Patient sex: M
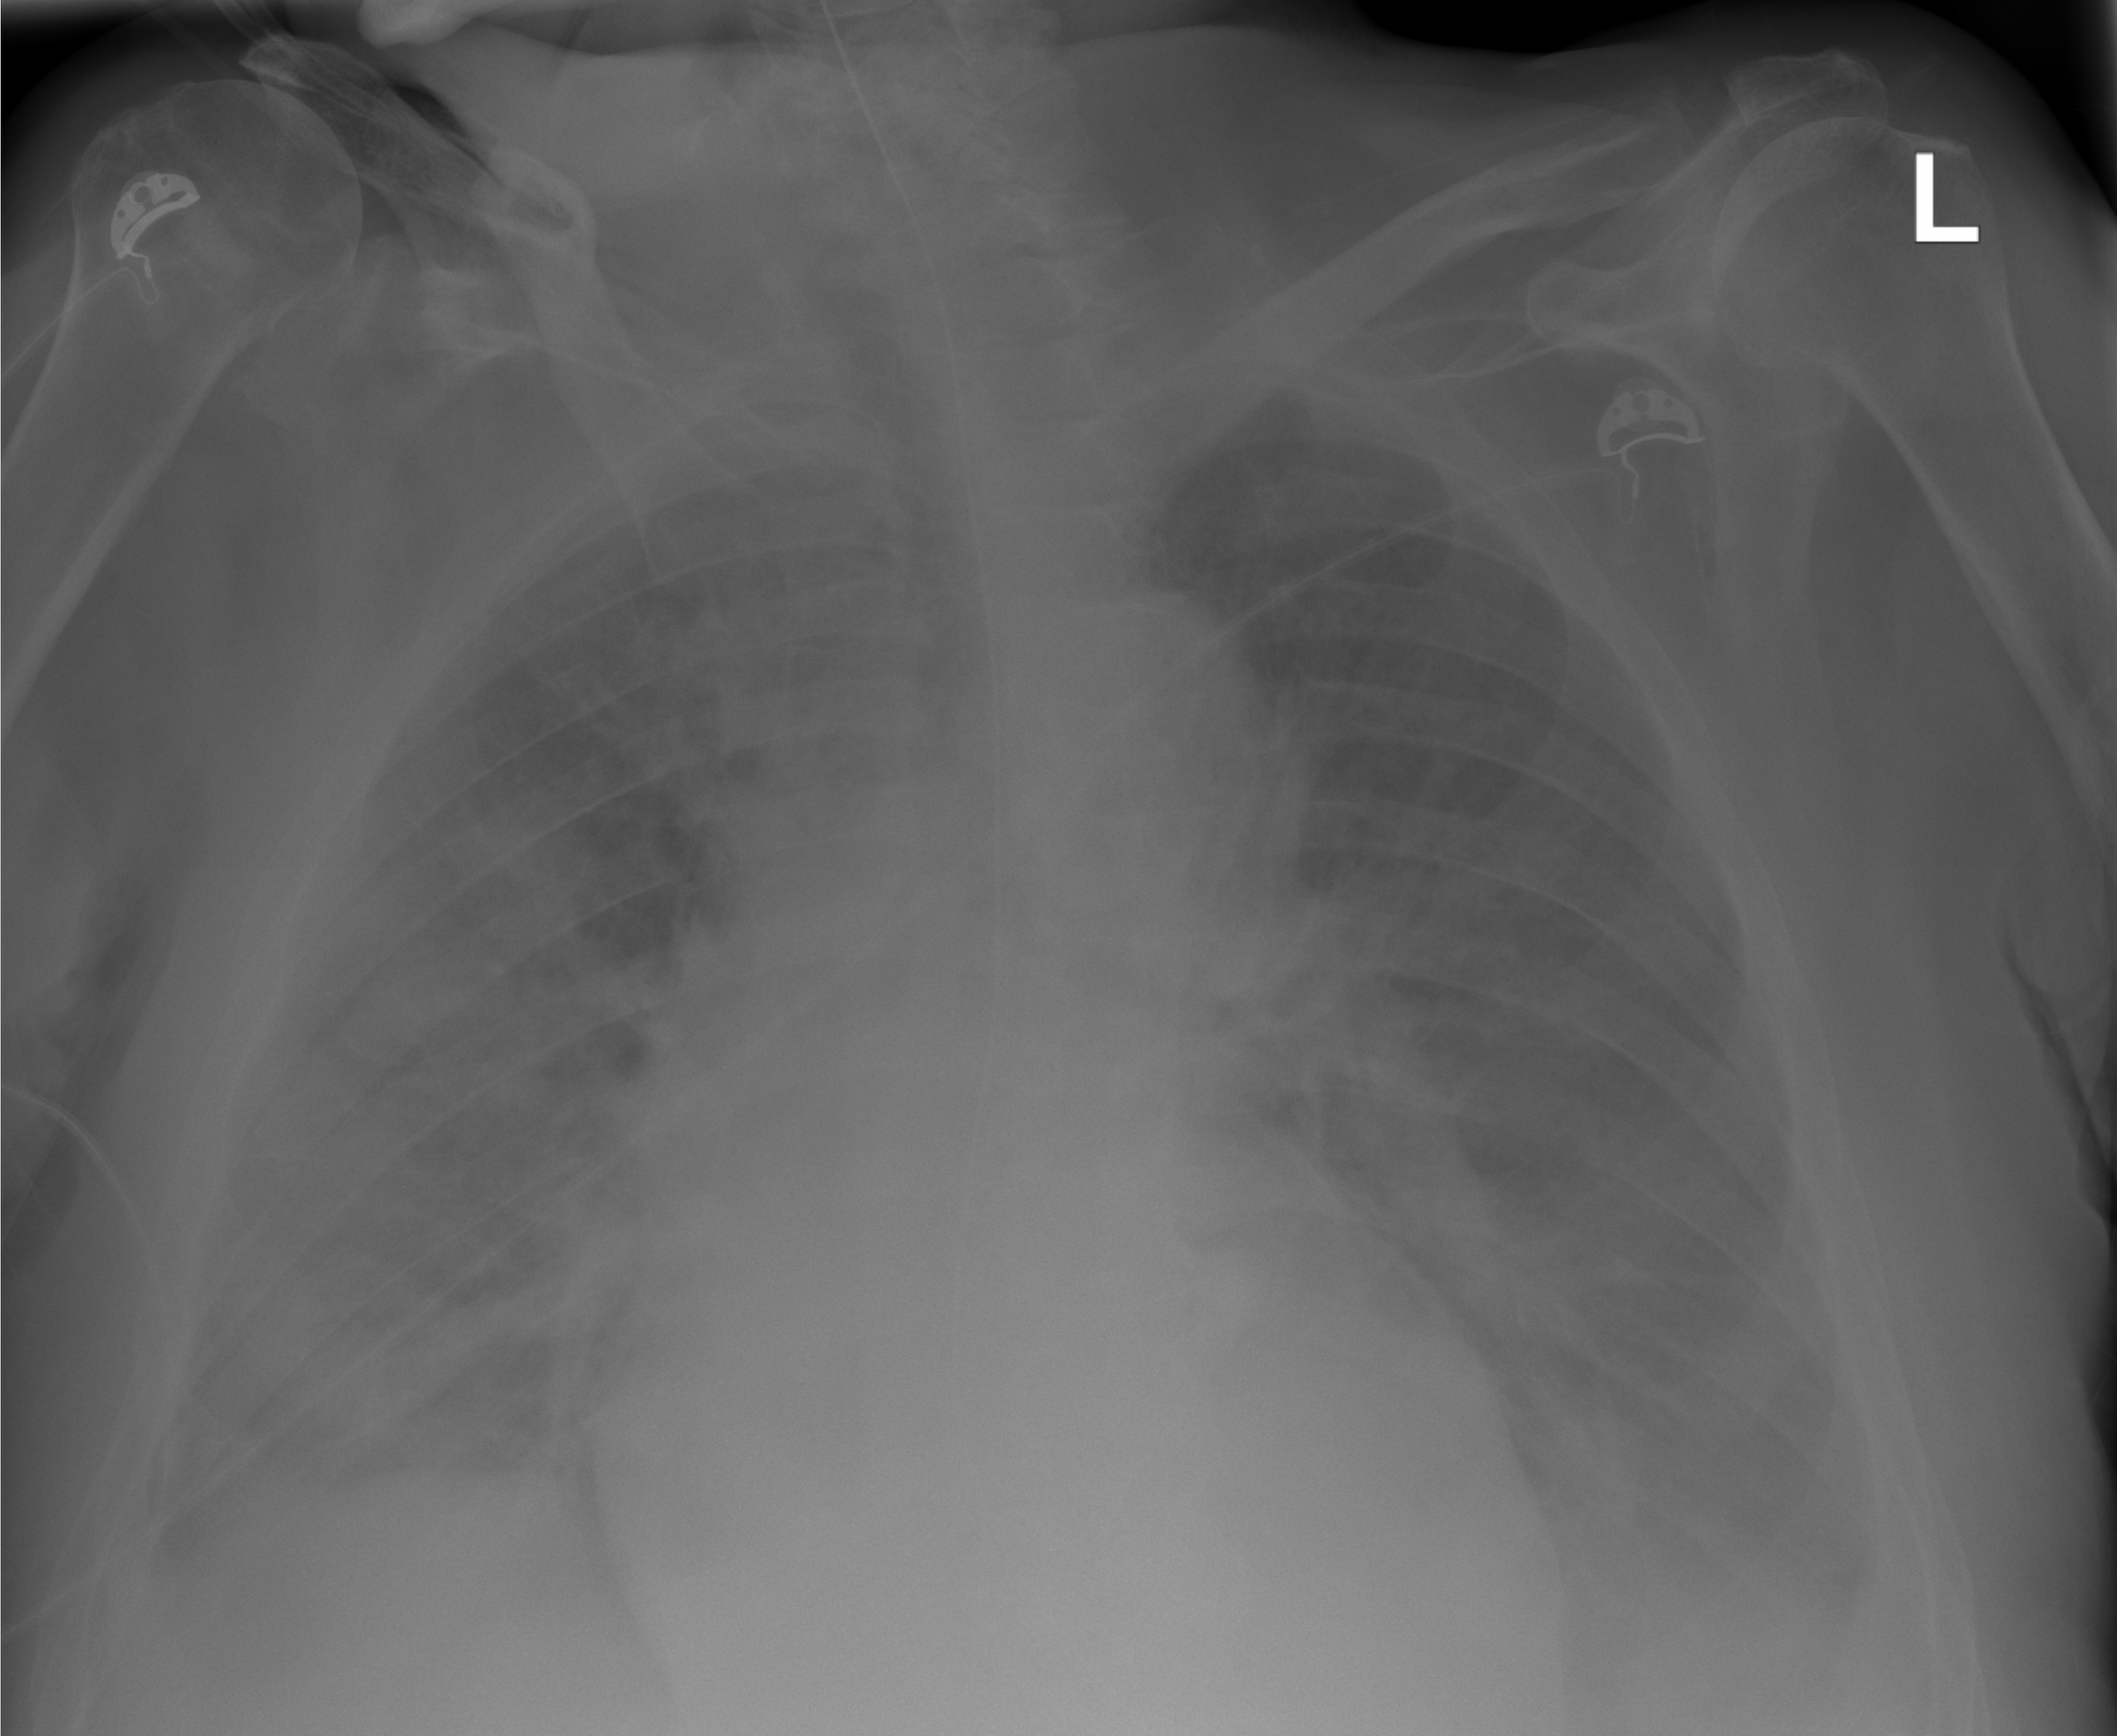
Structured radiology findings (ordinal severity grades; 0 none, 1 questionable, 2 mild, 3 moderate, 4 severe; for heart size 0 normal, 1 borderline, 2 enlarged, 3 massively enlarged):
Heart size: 2
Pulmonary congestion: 3
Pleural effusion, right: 3
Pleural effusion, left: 3
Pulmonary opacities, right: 2
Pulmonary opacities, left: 2
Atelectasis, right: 3
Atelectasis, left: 3